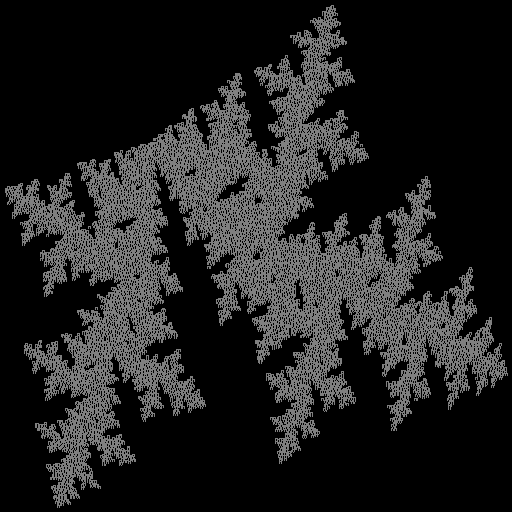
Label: a3